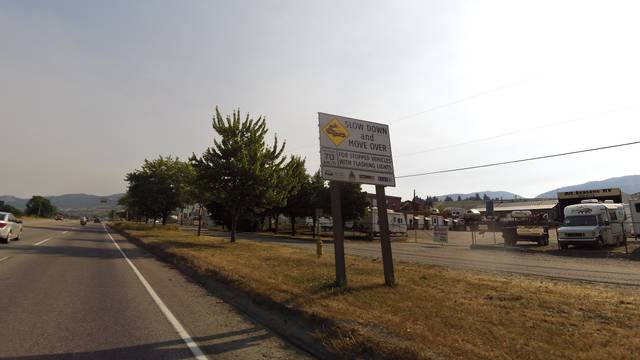
Region: Canada
Coordinates: 50.295, -119.256